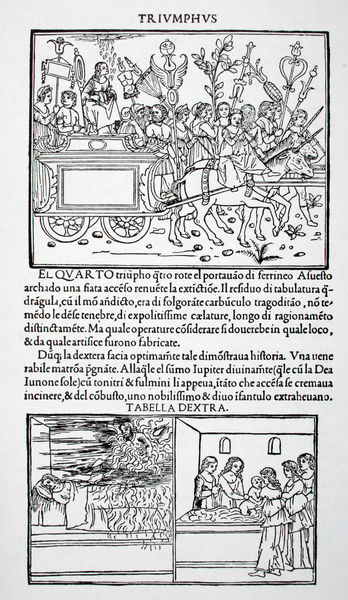
Titel: Hypnerotomachia Poliphili, Triumphus Tertius (erster Teil), Tabella Dextra
Institution: (Seriendruck)
Schlagwörter: adler, baum, feuer, gott, gruppe, himmel, mann, schlaf, weiß, wolken, bäume, frauen, landschaft, menschen, sitzen, blumen, frau, grau, kleider, männer, nacht, raum, schwarz, skizze, straße, zeichnung, zimmer, menge, muster, bibel, rahmen, steine, tod, tot, bild, felder, boden, decke, kind, personen, pflanze, pflanzen, pferd, pferde, reiter, räder, engel, holzschnitt, schrift, bilder, papier, liegen, schlafen, fahne, flagge, grafik, baby, kutsche, ziehen, rand, figuren, rad, wagen, gefolge, thron, essen, karikatur, tafel, weib, weiber, bett, buch, rechteck, zweig, traum, druck, druckgraphik, schnitt, comic, radierung, stich, seite, illustration, schwert, text, holzdruck, überschrift, volk, mahlzeit, sieg, buchdruck, buchseite, römer, wappen, triumph, sarg, jesus, mittelalter, erscheinung, prozession, umzug, zeilen, dürer, emblem, maria, szenen, fraktur, triumphzug, festzug, einhorn, beschreibung, standarte, lager, latein, lateinisch, standarten, triumpf, italienisch, verbrennen, einzug, siegeszug, triumpfzug, illustrationen, inkunabel, triumphwagen, pamphlet, zugtiere, seit, petrarca, einhörner, triumphator, triumphus, druckfrafik, illustrationä, triumph der keuschheit, tabella dextra, sgraphik, #baden, bbett, hypnerotomachia, polyphilii, el quarto, triumpho